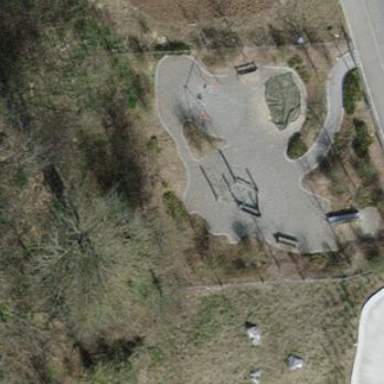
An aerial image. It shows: Playground with gravel surface.